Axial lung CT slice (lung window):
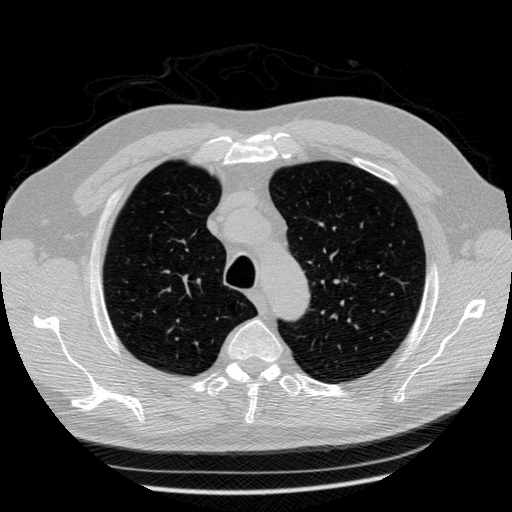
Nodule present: no